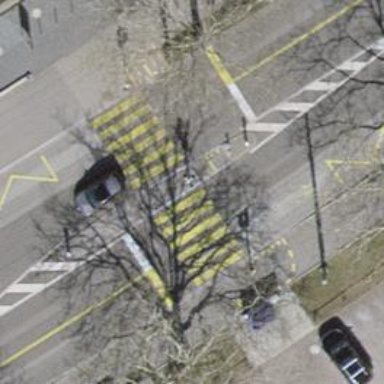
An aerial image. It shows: Zebra crossing with crossing island.